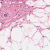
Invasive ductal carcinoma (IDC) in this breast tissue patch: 0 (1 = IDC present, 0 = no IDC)